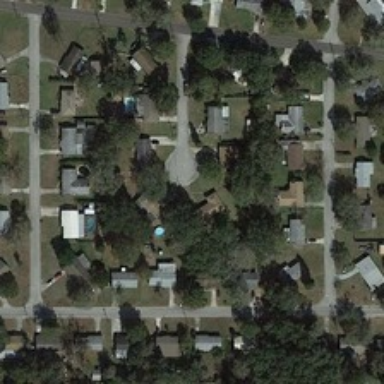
Many green trees and small buildings are in a medium residential area .